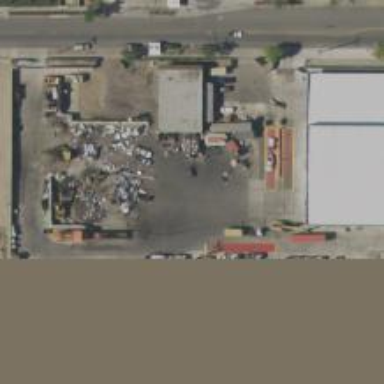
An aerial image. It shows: Yard meant for services.